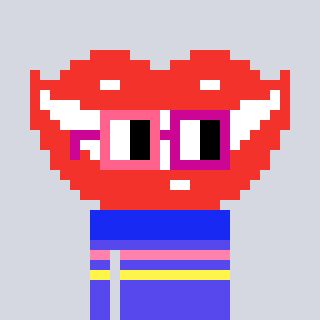
a pixel art character with square pink and red glasses, a smile-shaped head and a computerblue-colored body on a cool background